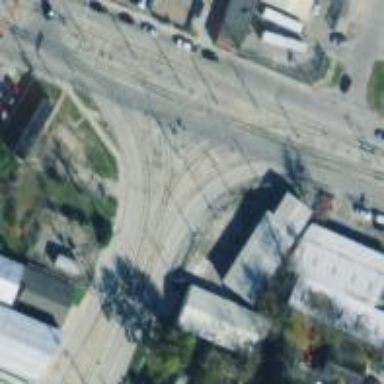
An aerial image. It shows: Light rail service yard with electrified contact lines.